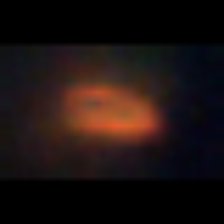
Taxon: Unknown_phyto
Group: Unknown